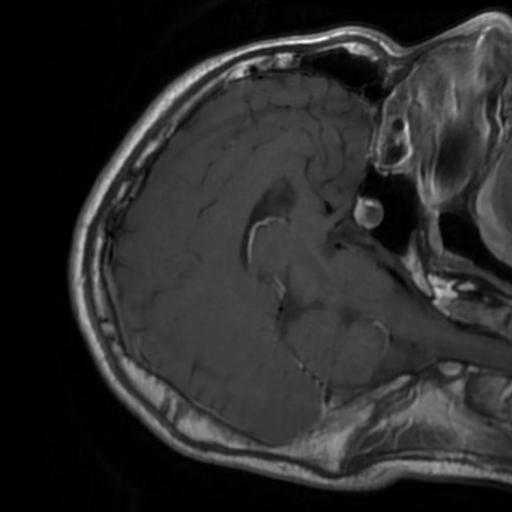
Label: brain_tumor